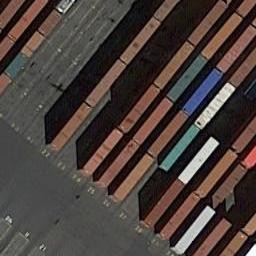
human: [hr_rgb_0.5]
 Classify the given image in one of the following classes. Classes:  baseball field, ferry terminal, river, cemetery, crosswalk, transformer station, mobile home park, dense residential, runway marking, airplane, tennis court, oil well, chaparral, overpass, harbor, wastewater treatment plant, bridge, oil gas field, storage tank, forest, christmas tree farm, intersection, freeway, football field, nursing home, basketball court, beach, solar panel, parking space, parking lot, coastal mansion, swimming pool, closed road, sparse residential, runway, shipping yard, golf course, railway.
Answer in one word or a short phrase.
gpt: shipping yard